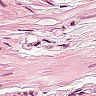
Metastatic tissue present: no